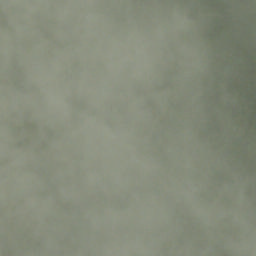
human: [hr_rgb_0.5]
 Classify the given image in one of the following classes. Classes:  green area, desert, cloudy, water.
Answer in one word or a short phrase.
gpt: cloudy